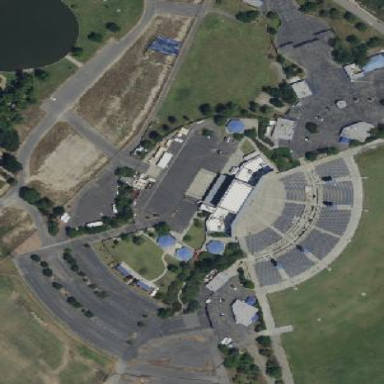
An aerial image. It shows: Festival grounds area.